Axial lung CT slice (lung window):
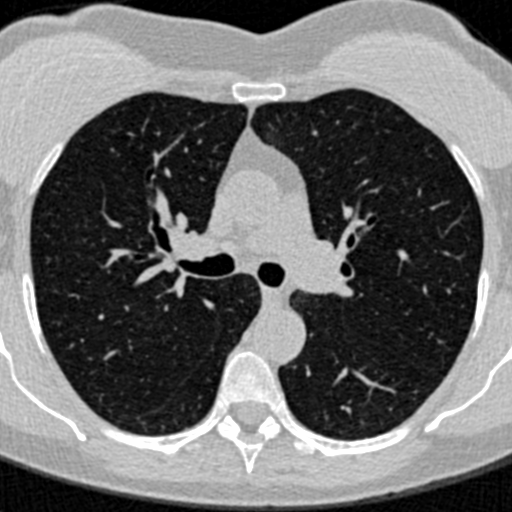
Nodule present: no